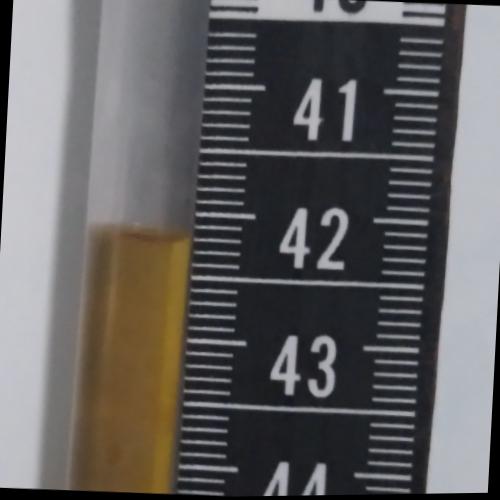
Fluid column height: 42.2 cm